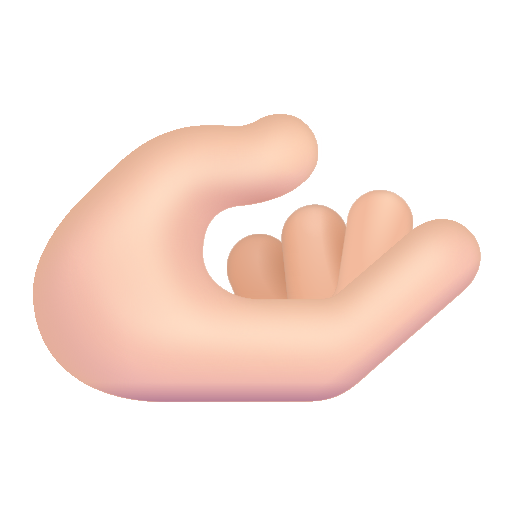
palm up hand color light